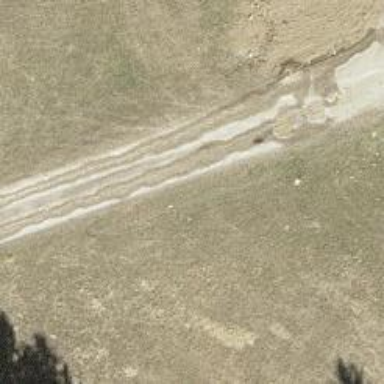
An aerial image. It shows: Unpaved service road.